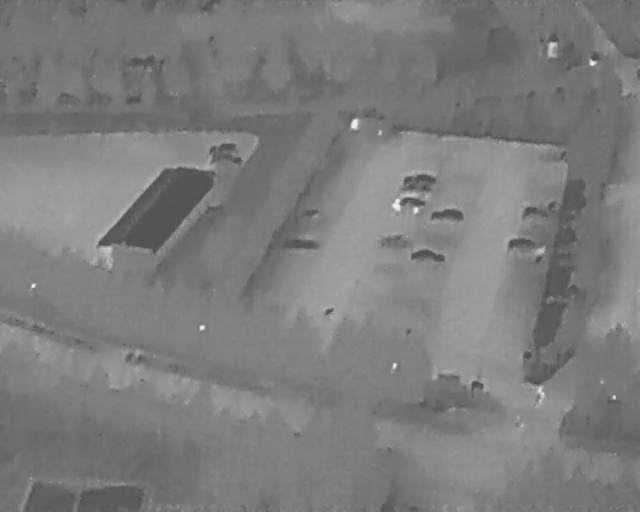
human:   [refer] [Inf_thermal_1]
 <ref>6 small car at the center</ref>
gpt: <box>[[34, 27, 36, 34, 2], [64, 32, 66, 38, 179], [62, 37, 65, 43, 2], [68, 38, 71, 45, 2], [65, 46, 67, 53, 2], [63, 34, 65, 41, 2]]</box>

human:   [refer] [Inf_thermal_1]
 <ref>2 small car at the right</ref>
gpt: <box>[[82, 39, 84, 44, 2], [80, 45, 82, 50, 2]]</box>